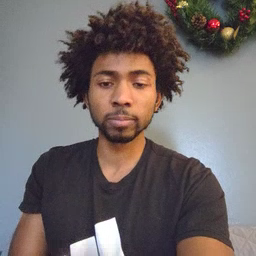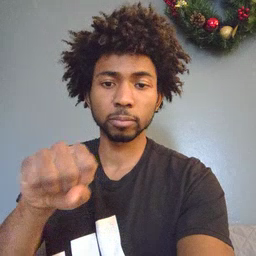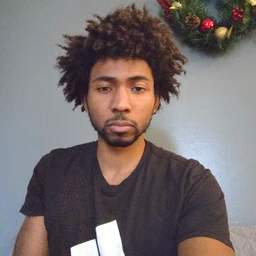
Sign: yes